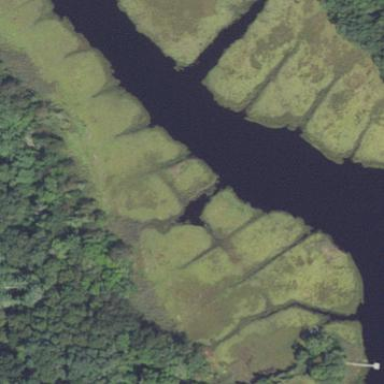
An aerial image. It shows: Saltmarsh wetland.